Question: I am making a webpage with an image at center and i wanted a password field(textbox on the image) like this.
I used Some CSS3 animations in the image so is there's any way that i could place my text box on the image without affecting any css animation??
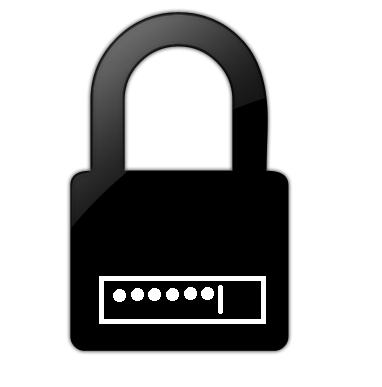
Answer: in the above case use :
position:absolute
what it does is simply disassociates the elements from is siblings and can be placed anywhere holding a reference to its parents.
Means if you want to position the element , use left/right of its parent.